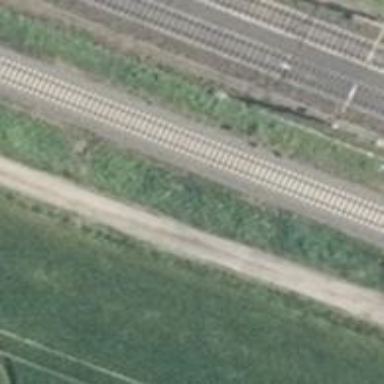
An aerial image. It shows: Railway milestone.